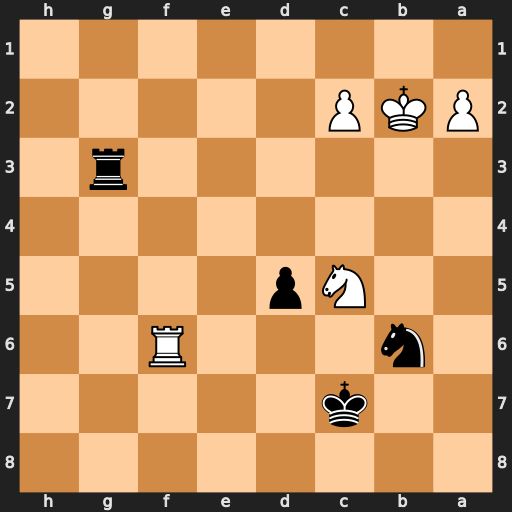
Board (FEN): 8/2k5/1n3R2/2Np4/8/6r1/PKP5/8
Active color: b
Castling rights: -
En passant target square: -
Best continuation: Nc4+ Ka1 Rg1+ Rf1 Rxf1#